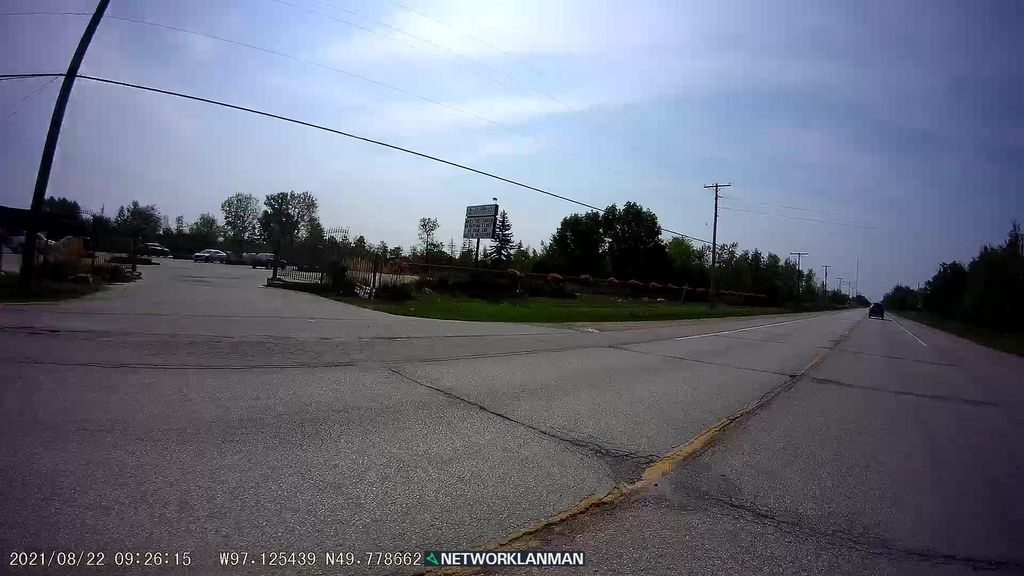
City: winnipeg